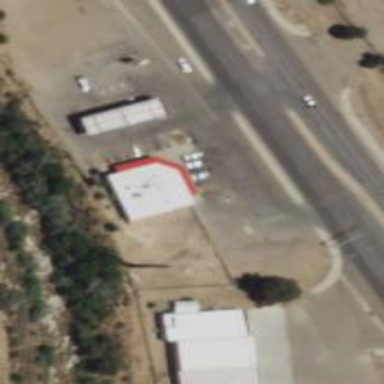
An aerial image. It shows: Convenience shop.